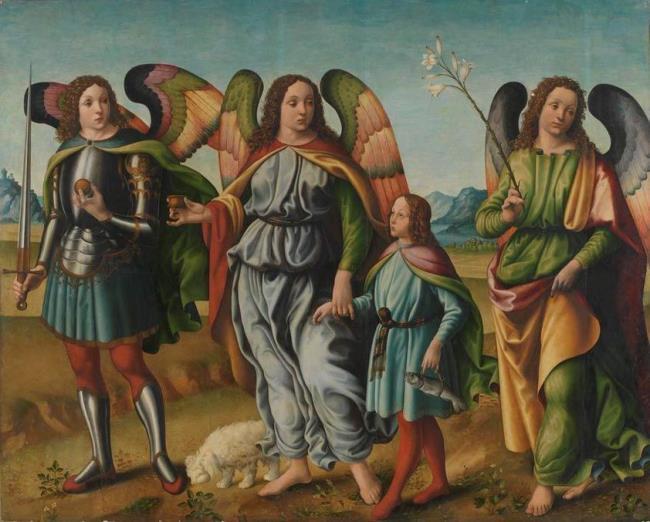
Title: The three archangels with the little Tobias
Artist: Francesco Botticini
Earliest date: 1485
Latest date: 1485
Genre: painting
Iconography: cattle
Keywords: New Testament and Apocrypha, archangel, child, sword, lily, lamb, in a landscape, fish (guide term), full-length portrait, walking